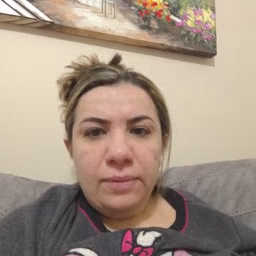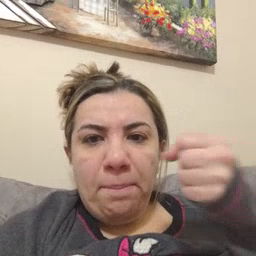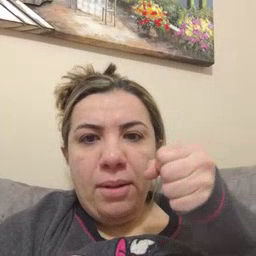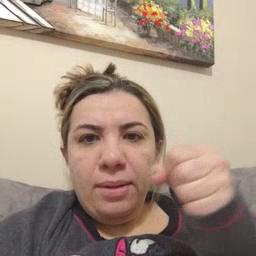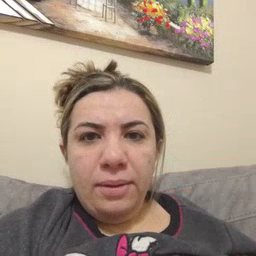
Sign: make